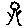
Label: tree